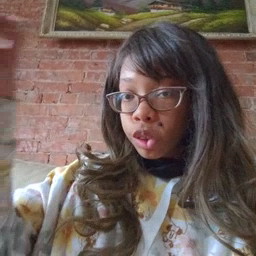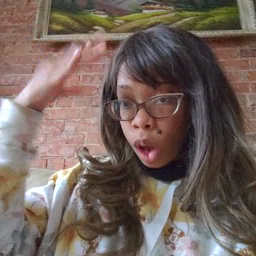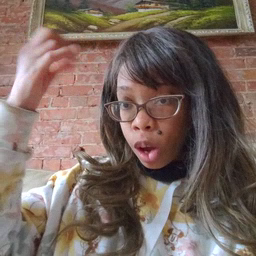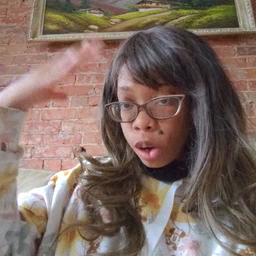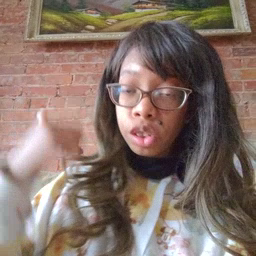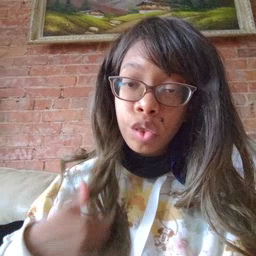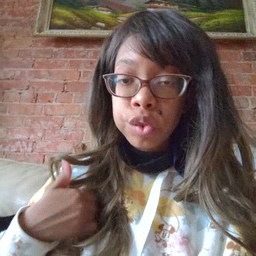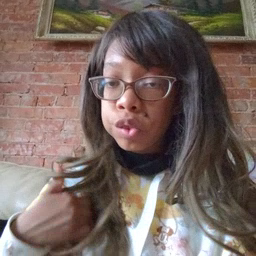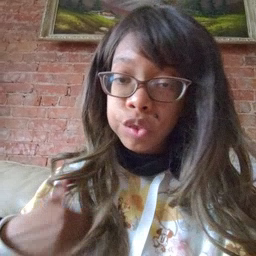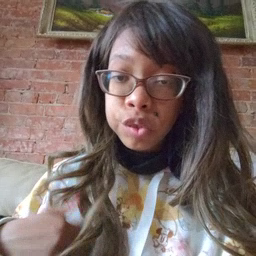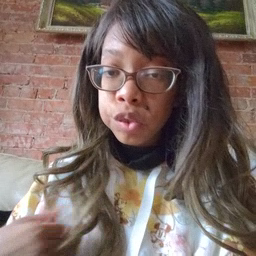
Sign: shower